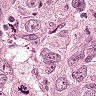
Metastatic tissue present: yes